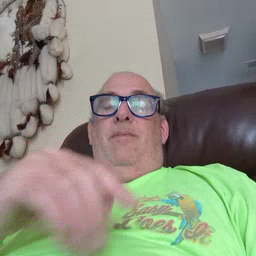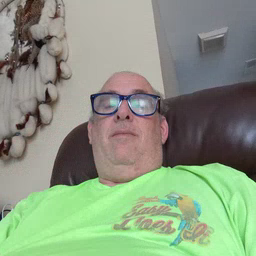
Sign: sleep